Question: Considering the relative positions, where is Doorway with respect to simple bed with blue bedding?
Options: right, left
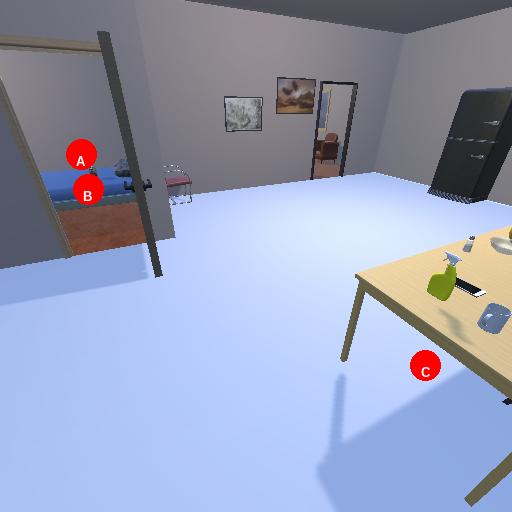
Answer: right